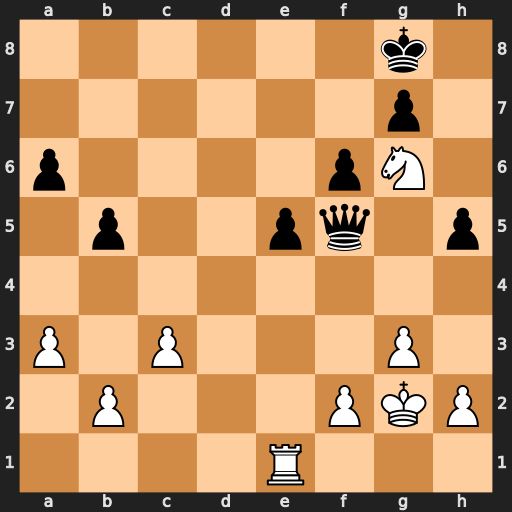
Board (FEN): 6k1/6p1/p4pN1/1p2pq1p/8/P1P3P1/1P3PKP/4R3
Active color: w
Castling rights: -
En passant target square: -
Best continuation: Ne7+ Kf7 Nxf5